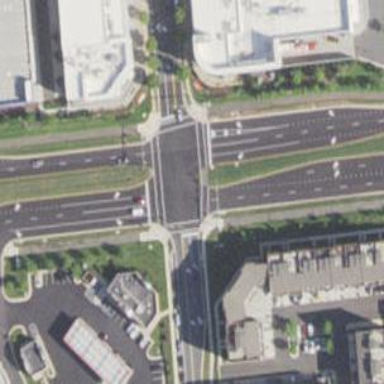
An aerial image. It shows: Crossing with marked lines on the road.